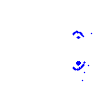
Particle: electron